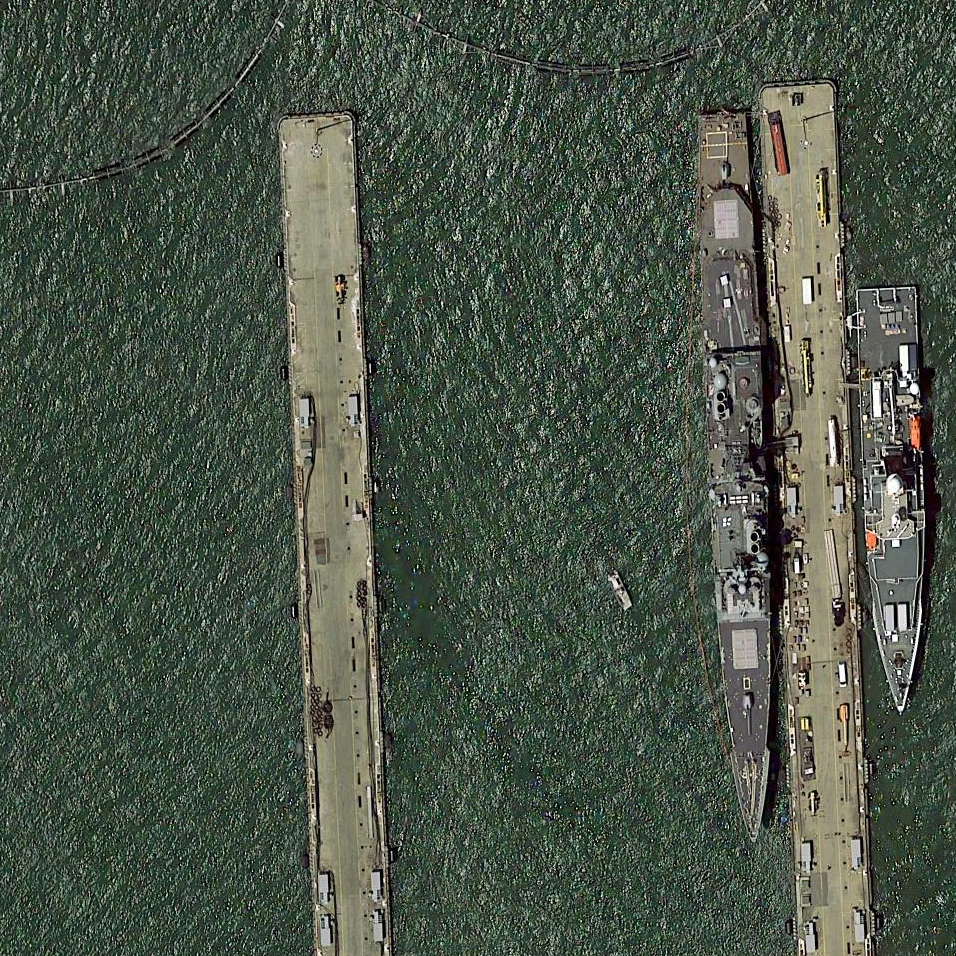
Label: cruiser